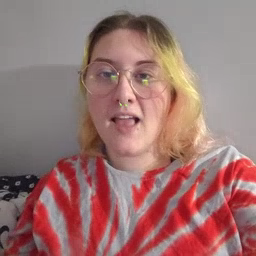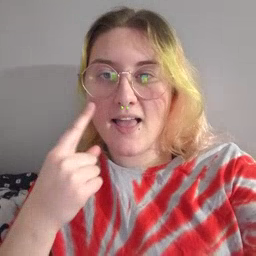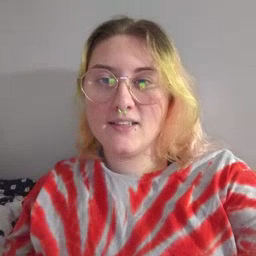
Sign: eye